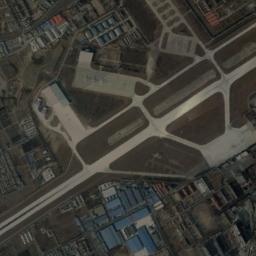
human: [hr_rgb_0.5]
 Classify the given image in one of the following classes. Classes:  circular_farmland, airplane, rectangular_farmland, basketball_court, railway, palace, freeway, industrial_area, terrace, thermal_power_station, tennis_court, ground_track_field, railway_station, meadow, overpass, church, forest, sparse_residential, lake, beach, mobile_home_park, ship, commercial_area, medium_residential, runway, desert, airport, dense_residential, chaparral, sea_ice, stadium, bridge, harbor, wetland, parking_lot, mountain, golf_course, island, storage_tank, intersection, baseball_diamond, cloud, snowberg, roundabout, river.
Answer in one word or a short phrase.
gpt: airport